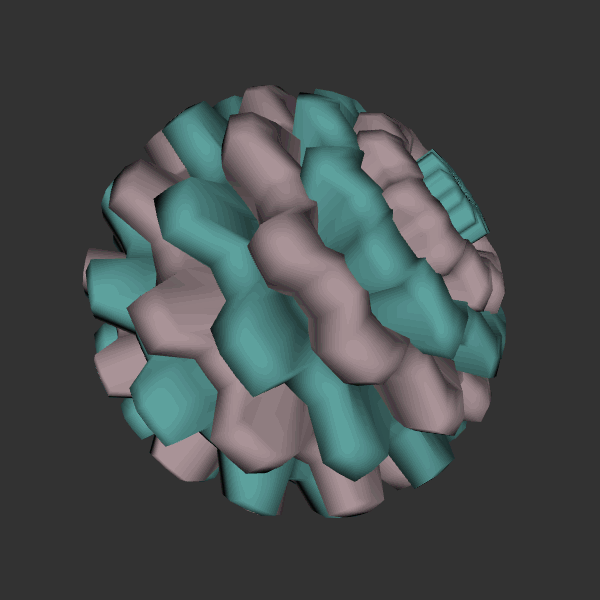
Background: dark